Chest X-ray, AP view. Patient: 73 years old, sex M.
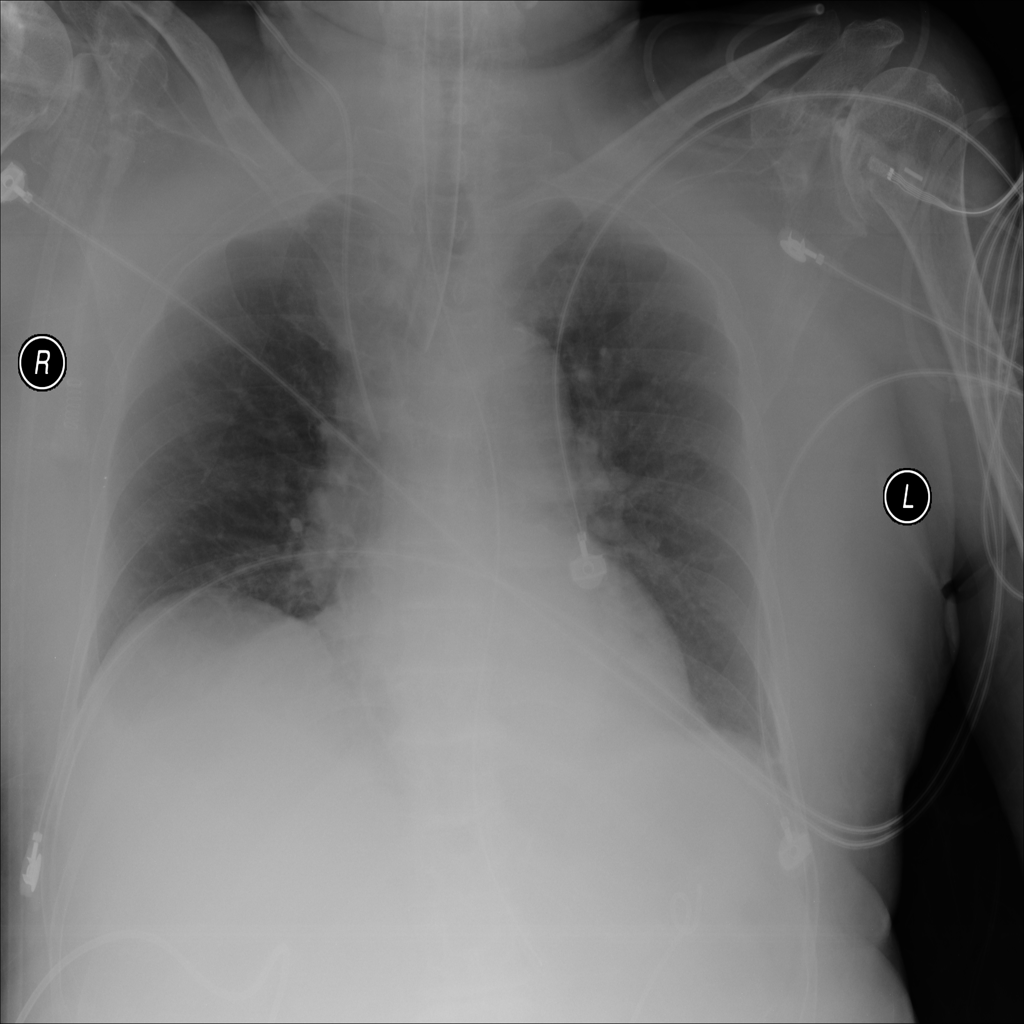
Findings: Infiltration